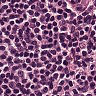
Metastatic tissue present: no